Question: I have a problem. I'm making a website, and it has part which is transparent (png image). But if it covers other div, that said div part that is covered disappears. I've tried some things, and nothing helped. So...
Index.html
'''
<div id="TopLine">
<div id="Logo">
<img src="images/logo.png" width="420" height="248"/>
<div id="Menu">
</div>
</div>
</div>
<div id="Main">
<div id="Content">
</div>
<div id="Twitter">
</div>
<div style="clear:both"></div>
</div>
'''
base.css
'''
#Main {width:70%; padding: 10px 0 0 0; margin:0 15% 0 15%; text-decoration:none; background:#663333; border-radius: 15px;}
#Twitter {width:auto; height:auto; max-height:450px; margin: 0 10% 0 60%; background:#00FF00; float:right;}
#Content {width:auto; height:40%; background:#00FF00; float:left;}
#TopLine {width:auto; height:auto;}
#Logo {width: 100px; height:100px; margin: 10% 0 0 15%;}
'''
image:

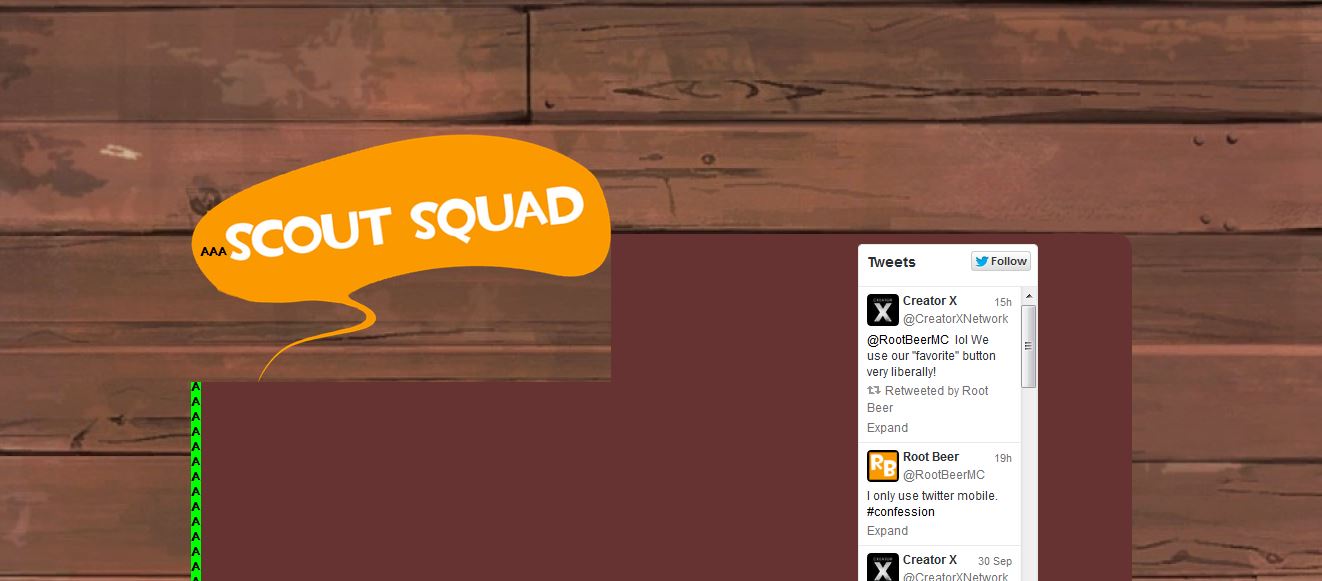
Answer: The background is not disappearing, it doesn't have a background. Your "TopLine" element and its children should be inside of 'main', from there you may position your element as you please (probably using 'position: relative')